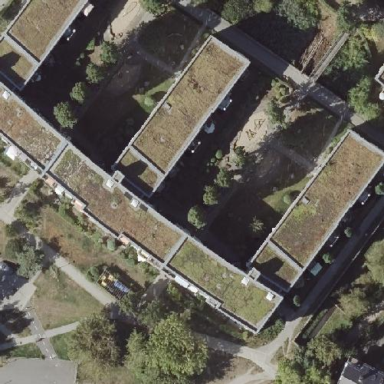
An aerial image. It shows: Building with apartments and flat roof.